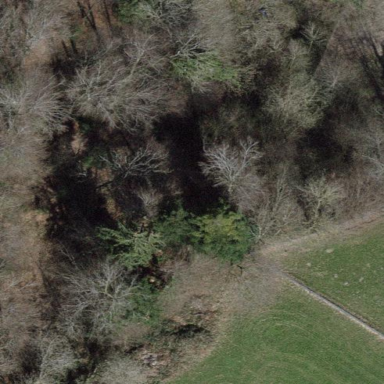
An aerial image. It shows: Forest area.